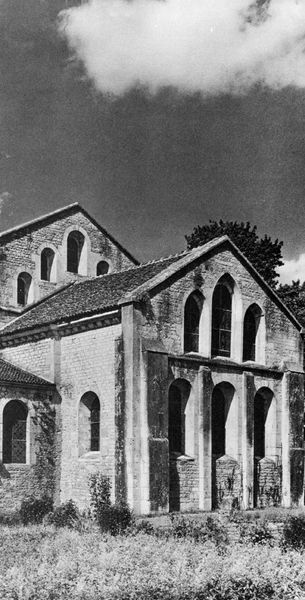
Titel: Ehemaliges Zisterzienserkloster in Fontenay (Burgund)
Standort: Fontenay, Zisterzienserabtei (EU - F - Burgund)
Schlagwörter: baum, himmel, schatten, wolken, fenster, frankreich, licht, schwarz, säulen, weiss, dach, gebäude, wiese, wolke, barock, stein, kirche, sonne, pflanzen, gotik, vorbau, garten, ranken, sommer, bogen, giebel, ziegel, foto, kloster, schwarzweiß, efeu, spitzbogen, mittelalter, kapelle, romanisch, bogenfenster, fensterbogen